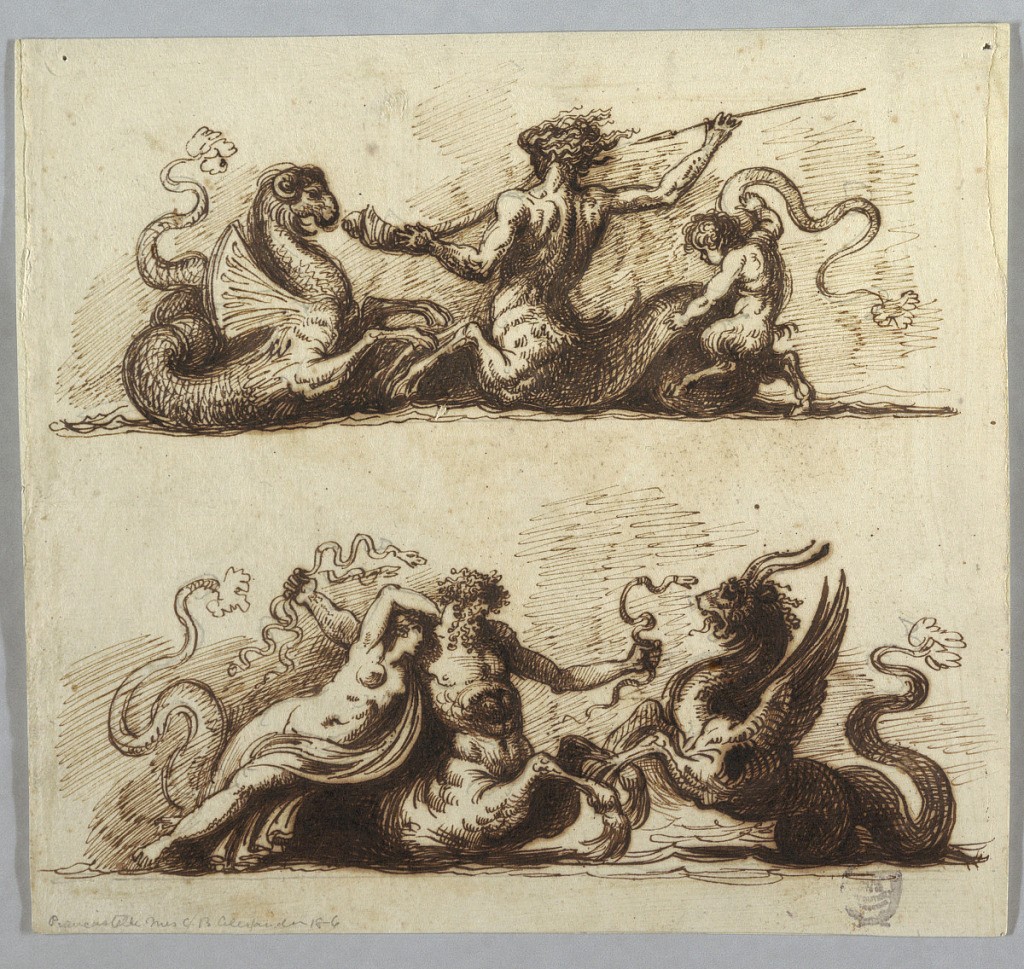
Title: Bythos and Aphros
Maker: Felice Giani, Italian, 1758–1823
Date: ca. 1800
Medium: Pen and brown ink, brush and sepia wash on cream laid paper, on a secondary support
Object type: Drawing
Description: The twin ichthyocentaurs Bythos and Aphros, from from Greek mythology.